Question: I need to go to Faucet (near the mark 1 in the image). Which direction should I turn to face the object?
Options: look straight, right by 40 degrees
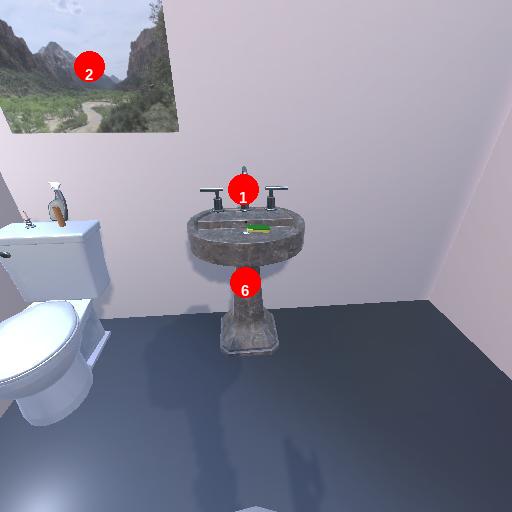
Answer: look straight